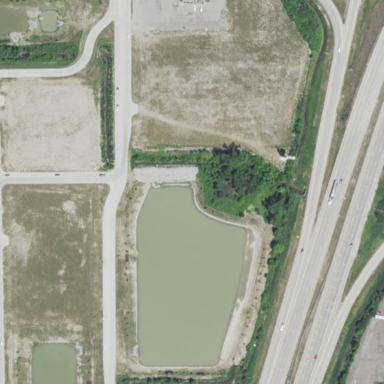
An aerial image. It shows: Retention pond with water.